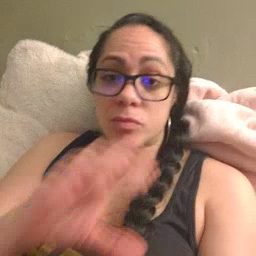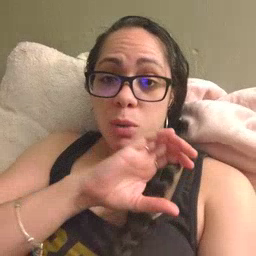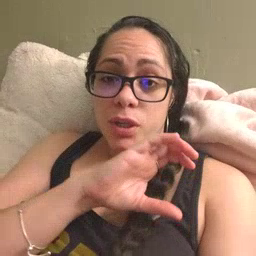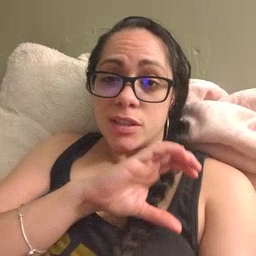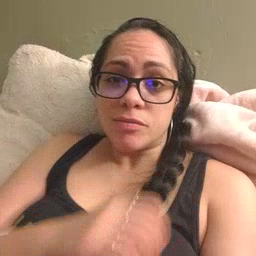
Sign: police